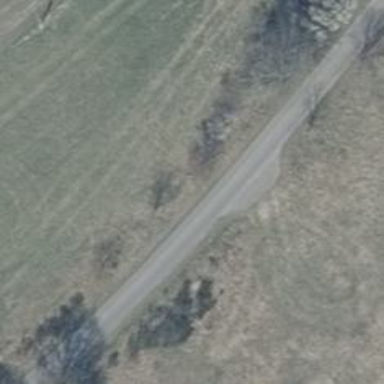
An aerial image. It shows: Passing place on the road.